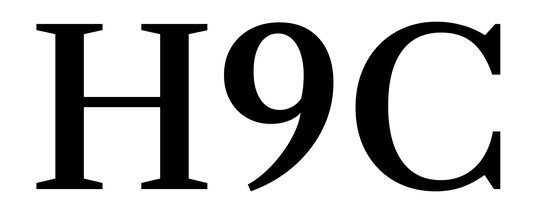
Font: LibreCaslonText_Medium